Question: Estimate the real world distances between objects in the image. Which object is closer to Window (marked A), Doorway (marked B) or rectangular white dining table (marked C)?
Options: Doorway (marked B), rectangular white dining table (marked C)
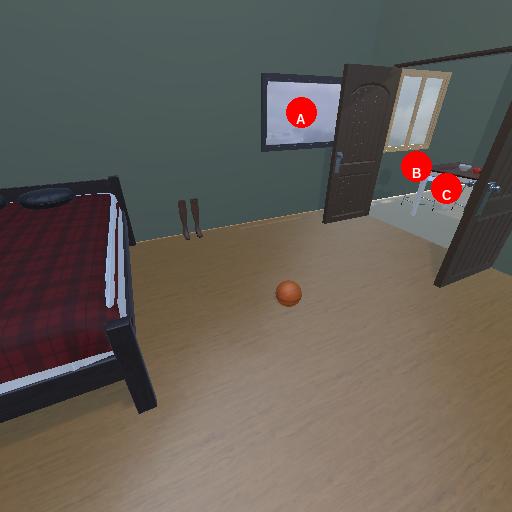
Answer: Doorway (marked B)